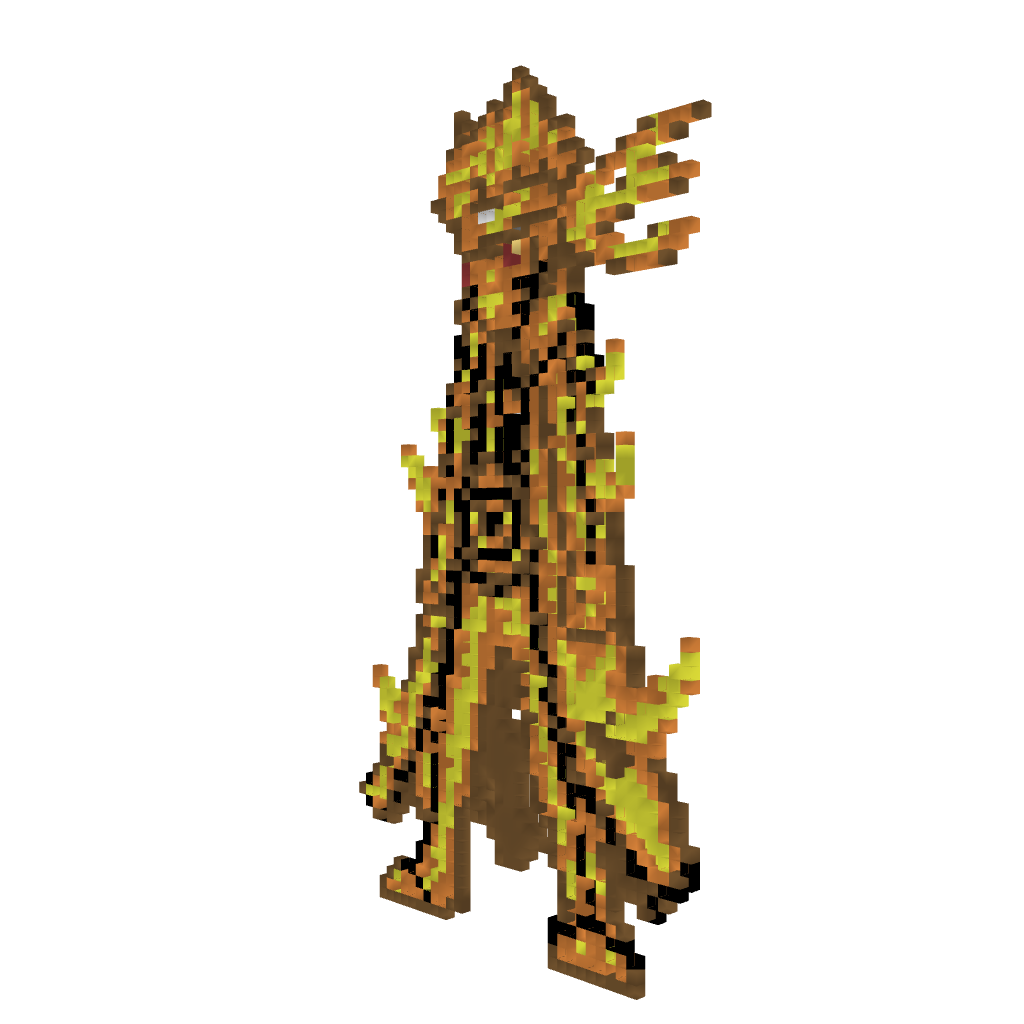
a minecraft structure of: Naruto bijuu good quality